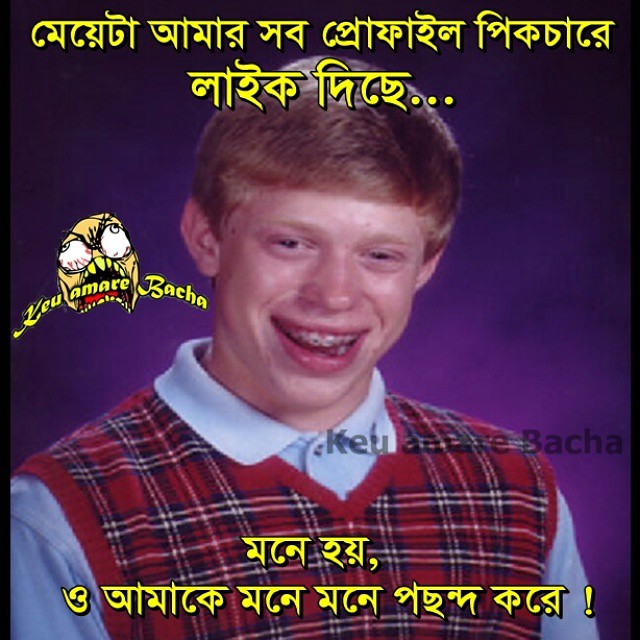
Text: মেয়েটা আমার সব প্রোফাইল পিকচারে লাইক দিছে... মনে হয়, ও আমাকে মনে মনে পছন্দ করে !
Label: Non Hate